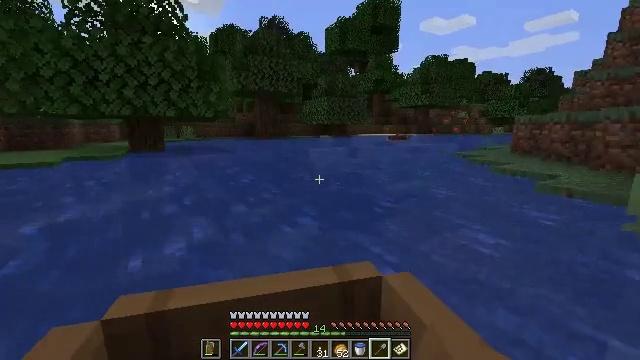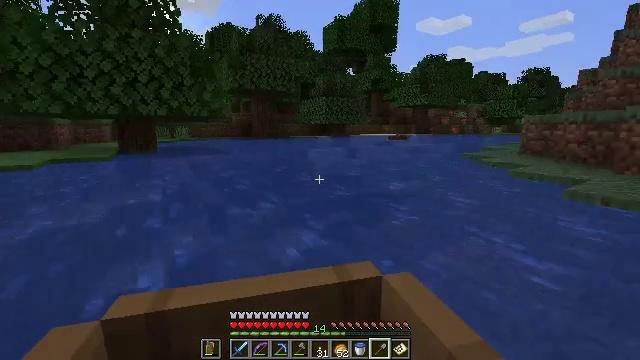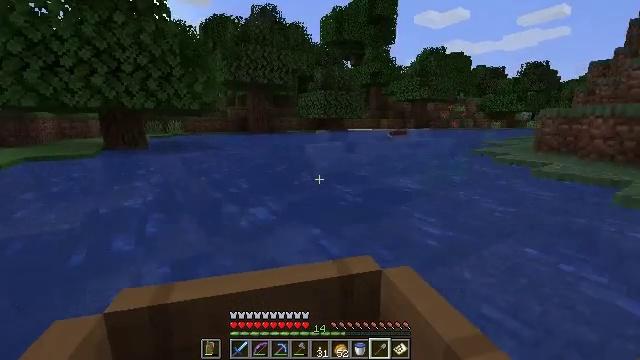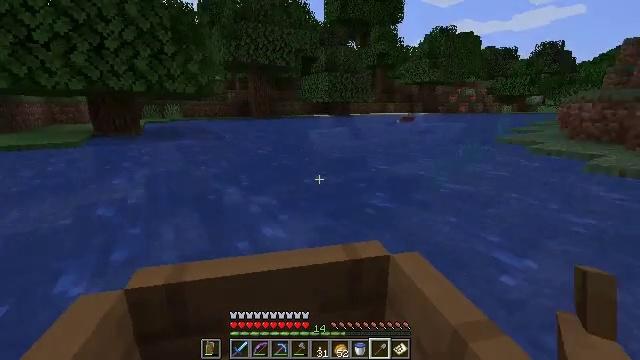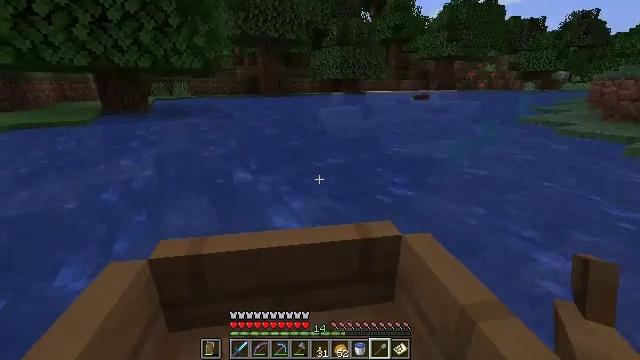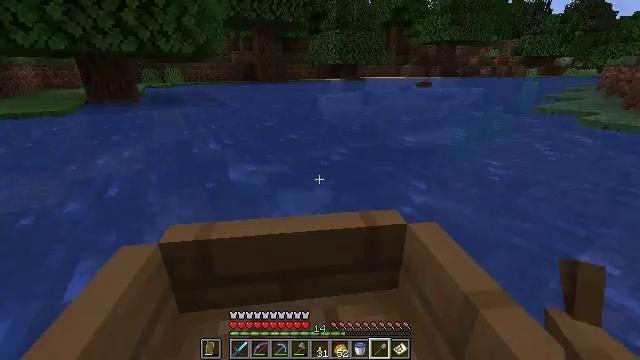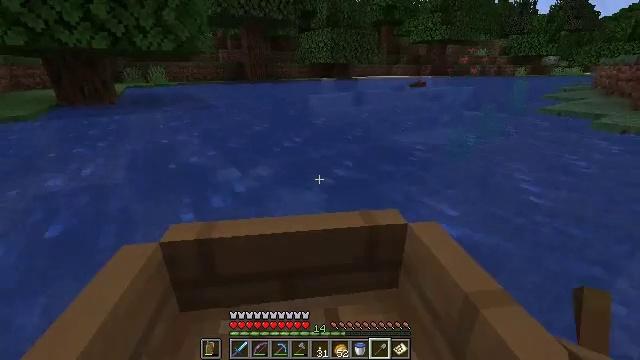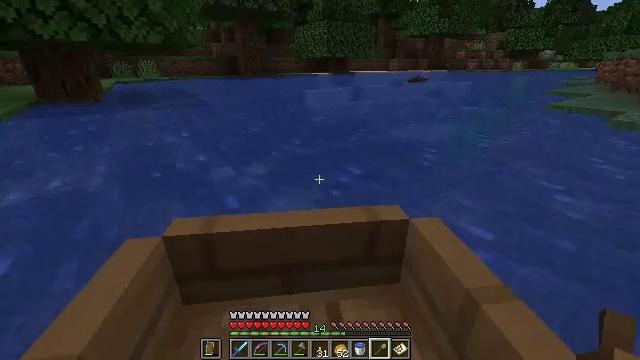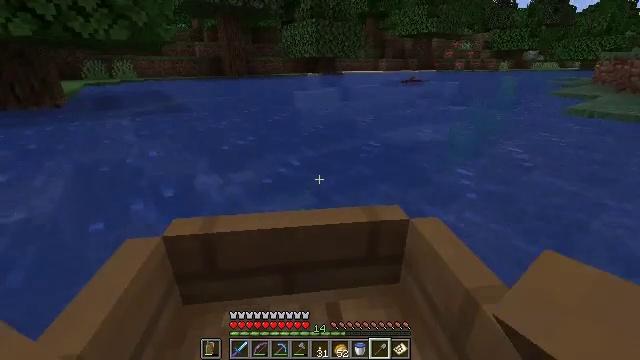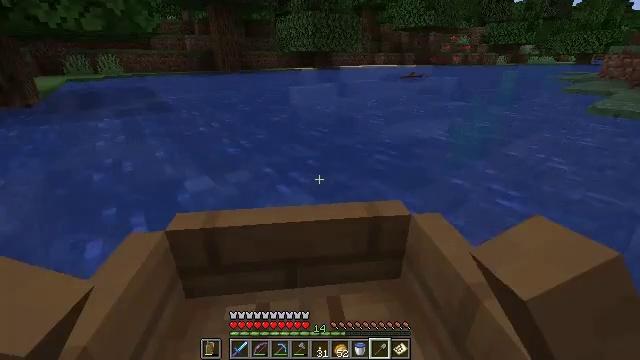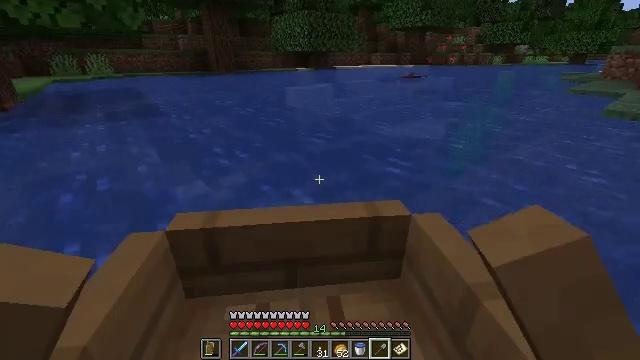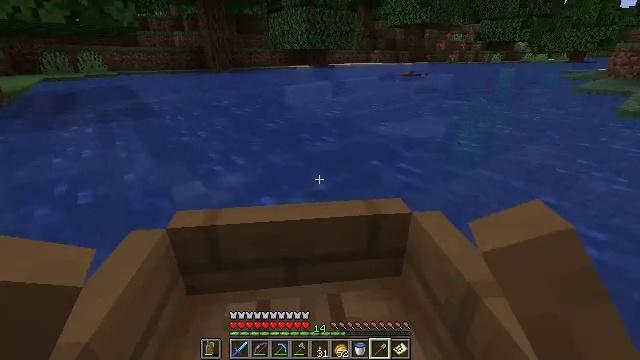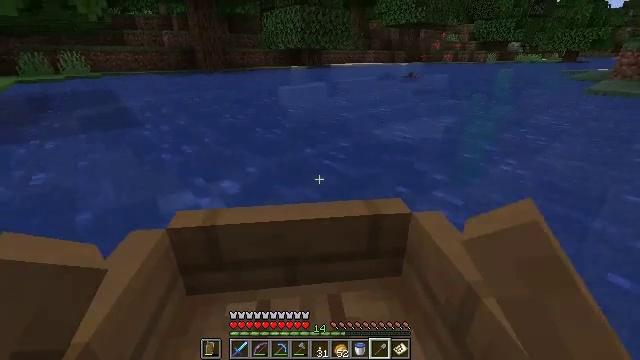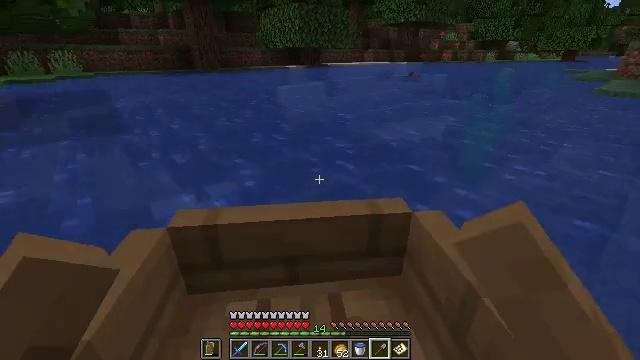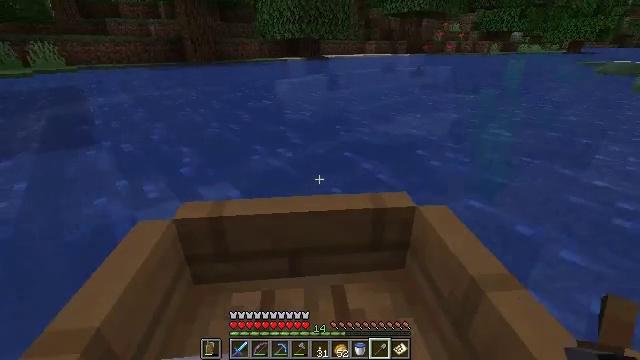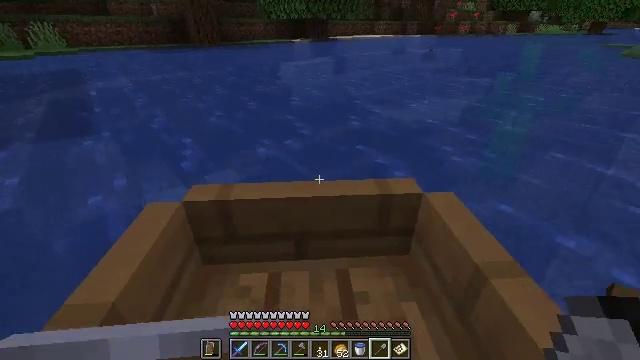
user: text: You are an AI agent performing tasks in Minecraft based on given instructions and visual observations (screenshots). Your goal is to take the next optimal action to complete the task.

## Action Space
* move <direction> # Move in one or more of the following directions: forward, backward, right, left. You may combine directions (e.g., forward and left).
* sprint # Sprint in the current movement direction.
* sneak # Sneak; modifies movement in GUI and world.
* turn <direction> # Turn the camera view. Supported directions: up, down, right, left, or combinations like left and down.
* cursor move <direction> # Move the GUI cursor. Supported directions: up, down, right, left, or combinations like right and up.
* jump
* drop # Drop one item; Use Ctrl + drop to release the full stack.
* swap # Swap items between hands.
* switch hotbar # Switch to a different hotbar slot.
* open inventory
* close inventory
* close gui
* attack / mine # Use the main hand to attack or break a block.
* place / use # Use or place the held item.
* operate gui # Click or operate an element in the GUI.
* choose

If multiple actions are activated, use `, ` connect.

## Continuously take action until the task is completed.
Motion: motion action
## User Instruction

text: Gather clay blocks.
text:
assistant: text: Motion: move forward
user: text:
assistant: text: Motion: move forward and move right, turn down
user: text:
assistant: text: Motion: move forward and move right, turn left and down
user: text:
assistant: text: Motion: move forward, turn left and down
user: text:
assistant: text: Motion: move forward, turn left and down
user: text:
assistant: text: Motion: move forward
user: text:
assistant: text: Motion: move forward, turn down
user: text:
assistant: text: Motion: move forward
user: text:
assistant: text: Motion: move forward, turn down
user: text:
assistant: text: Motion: move forward
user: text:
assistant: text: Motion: move forward
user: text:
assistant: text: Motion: move forward
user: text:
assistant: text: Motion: no_op
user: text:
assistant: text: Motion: turn left and down
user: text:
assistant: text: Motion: turn left and down
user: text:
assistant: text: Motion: turn left and down
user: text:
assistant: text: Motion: turn down
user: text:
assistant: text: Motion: move forward
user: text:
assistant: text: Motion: move forward
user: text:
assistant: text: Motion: move forward, turn up
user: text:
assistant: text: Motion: move forward, turn right and up
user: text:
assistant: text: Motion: move forward and move right, turn up
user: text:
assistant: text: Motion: move forward and move right
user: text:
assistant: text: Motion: move forward and move right
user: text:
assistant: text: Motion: move forward
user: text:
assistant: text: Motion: move forward
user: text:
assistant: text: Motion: move forward
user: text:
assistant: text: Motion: move forward
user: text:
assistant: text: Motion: move forward and move right, turn right and up
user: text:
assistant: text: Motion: move forward and move right